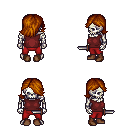
a pixel art fantasy rpg character, male body template, skeleton, maroon sleeveless shirt, red pants, brunette swoop hairstyle, brown shoes, dagger, four views (front, back, left, right), 2x2 character sprite sheet, small pixel art, hard edges, no anti-aliasing